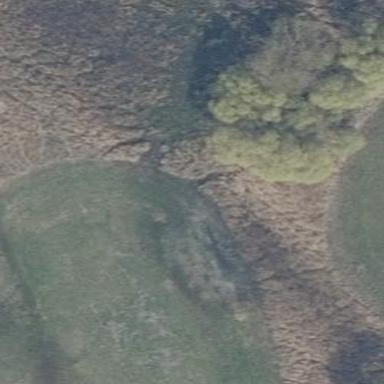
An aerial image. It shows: Wetland area characterized by wet meadow.